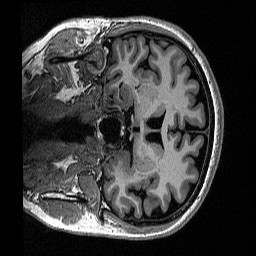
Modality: T1w
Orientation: coronal
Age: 45
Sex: female
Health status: healthy
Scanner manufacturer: siemens
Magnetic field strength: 1.5 T
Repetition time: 2.73 s
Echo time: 0.00357 s